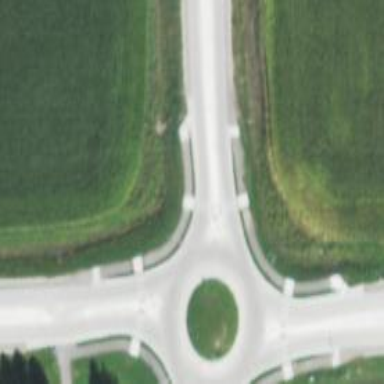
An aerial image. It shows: Marked crossing with zebra road marking.